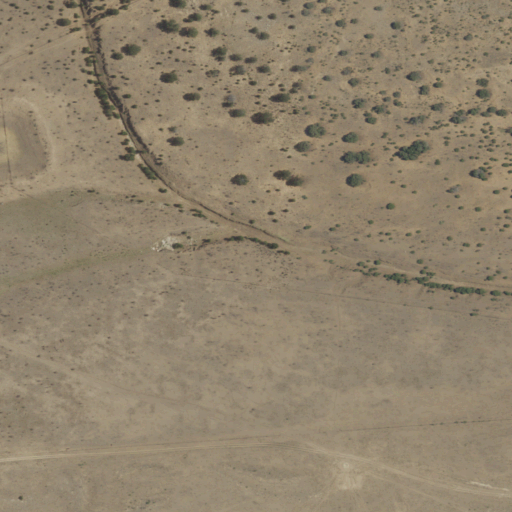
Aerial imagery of valley in New Mexico named Red Bluff Draw containing shrub and grassland